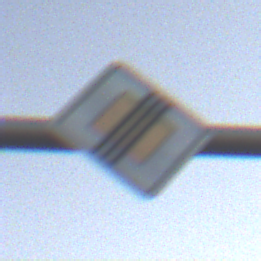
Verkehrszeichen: EndeVorfahrtsstrasse
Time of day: SunriseSunset
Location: Outdoor (Nature)
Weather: PartlyCloudy
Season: NotSpecified
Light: Natural